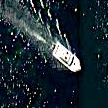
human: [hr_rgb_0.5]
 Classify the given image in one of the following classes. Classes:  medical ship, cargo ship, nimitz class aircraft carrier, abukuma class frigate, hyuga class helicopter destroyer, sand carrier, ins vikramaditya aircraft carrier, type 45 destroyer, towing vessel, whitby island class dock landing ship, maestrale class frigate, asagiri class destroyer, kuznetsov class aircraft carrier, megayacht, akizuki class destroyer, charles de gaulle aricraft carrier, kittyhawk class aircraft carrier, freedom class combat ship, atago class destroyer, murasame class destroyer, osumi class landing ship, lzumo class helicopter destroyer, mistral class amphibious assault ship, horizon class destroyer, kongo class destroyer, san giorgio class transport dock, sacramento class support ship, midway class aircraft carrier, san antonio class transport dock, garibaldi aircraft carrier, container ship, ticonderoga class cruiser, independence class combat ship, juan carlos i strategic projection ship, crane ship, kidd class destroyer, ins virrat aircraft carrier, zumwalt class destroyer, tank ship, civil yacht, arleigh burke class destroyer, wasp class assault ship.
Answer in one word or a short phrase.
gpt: Civil yacht